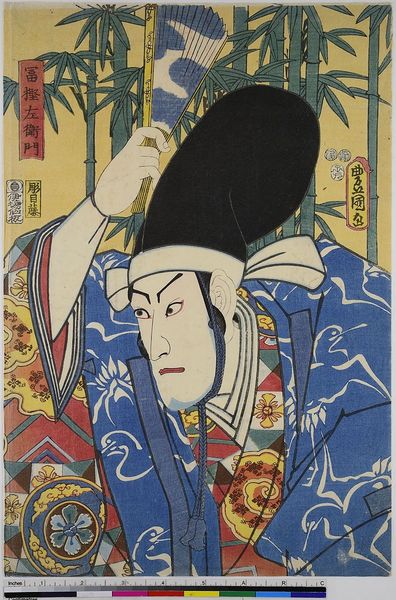
Titel: Der Schauspieler Ichikawa Danjuro VIII als Togashi Saemon
Künstler: Utagawa Kunisada
Standort: Hamburg
Institution: Museum für Kunst und Gewerbe Hamburg
Schlagwörter: blau, gelb, grün, bunt, fächer, muster, ornament, theater, holzschnitt, japan, farbe, linie, druck, druckgraphik, druckgrafik, grafisch, bambus, zeit, schauspieler, farbholzschnitt, schauspielerin, kabuki, edo, reproduktionen, druckerzeugnisse, theateraufführung, kanjinch, museum für kunst und gewerbe hamburg